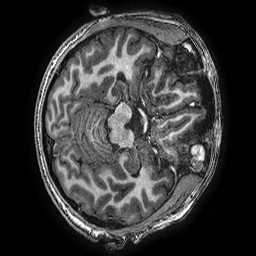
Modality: T1w
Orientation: axial
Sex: male
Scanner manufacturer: ge
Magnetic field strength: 3 T
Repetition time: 0.00766 s
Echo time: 0.003476 s